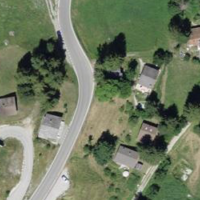
EUNIS habitat code: 55
Species observed at this site:
Buteo buteo
Cirsium arvense
Phyteuma orbiculare